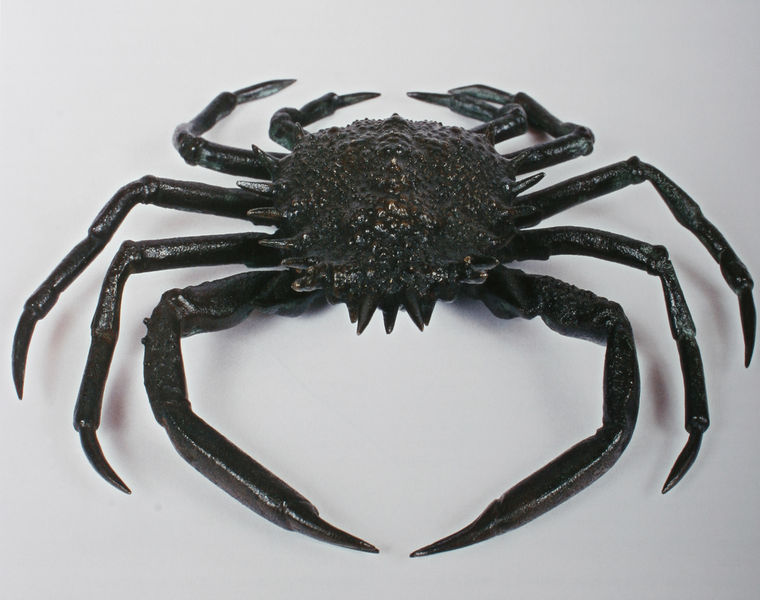
Titel: Tintenfass in Krebsform
Künstler: Andrea Riccio
Standort: Venedig
Institution: Museo Correr
Schlagwörter: dunkel, kopf, körper, meer, wasser, weiß, braun, grau, schwarz, tier, tiere, arme, schale, natur, figur, spitzen, renaissance, rund, skulptur, beine, bein, füße, modell, italien, gelenke, klein, blue, white, black, grey, spitz, realistisch, glanz, picture, glänzend, metall, bronze, plastik, foto, fotografie, eisen, schild, hummer, krabbe, kruste, krustentier, meerestier, panzer, schalentier, schere, scheren, zangen, münchen, draufsicht, ausstellung, zacken, rau, food, stone, dornen, head, nature, sea, water, german, stachel, death, eyes, metal, naturalistisch, wien, insekt, tintenfass, texture, shadow, mouth, kleinplastik, gegenstand, objekt, chitin, fänge, photo, sculpture, glieder, acht, beach, krebs, schwarzgrün, gegossen, schimmernd, scultpture, arms, zange, karlsruhe, zehn, abguss, back, museum, shiny, study, animal, legs, pickel, naturgetreu, lebewesen, oberitalien, stacheln, figure, claws, rough, horns, shade, simple, space, spinne, nachbildung, brass, shell, rond, farbfotografie, krabbeln, spieße, body, creature, scary, photograph, photography, monster, unebenheiten, iron, point, points, sharp, leg, meeresbewohner, runt, schelntier, schwarze bronze, weichtier, copper, thorns, ugly, hermit, horror, detailed, eckig, guss, strukturiert, flusskrebs, spider, acht beine, greiarme, greiglieder, phot, science, spike, crab, marine, ten, spines, patina, object, sealife, spikes, mysterious, claw, bumpy, shellfish, 8, bumps, huge, pocken, cancer, sea crab, spikey, 8 legs, pinchers, 10, panzen, spider crab, pinceers, lobster, crustacean, crustaceaen, segments, crustacian, pincers, spiney, spiky, scaly, eight, shado, replica, prawn, shears, taschenkrebs, menacing, crab legs, spiny, eight legs, seafood, carb, crustacea, segmented, speciman, specimen, plaziert, pinchy, arachnid